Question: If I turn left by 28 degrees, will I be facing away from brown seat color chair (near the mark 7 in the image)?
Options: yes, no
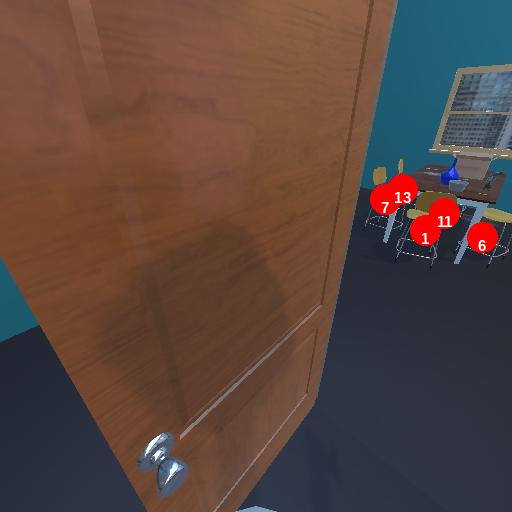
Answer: yes